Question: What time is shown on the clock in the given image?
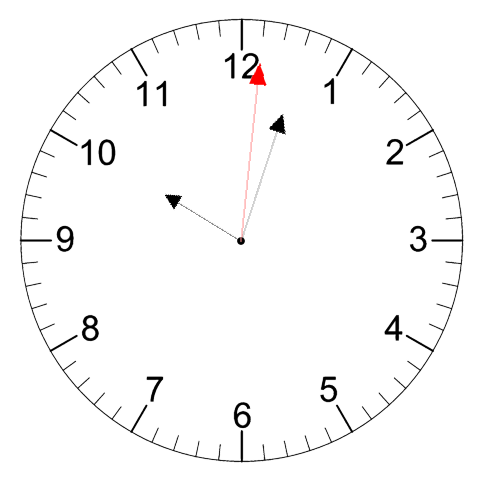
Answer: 10:03:01